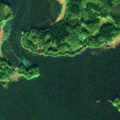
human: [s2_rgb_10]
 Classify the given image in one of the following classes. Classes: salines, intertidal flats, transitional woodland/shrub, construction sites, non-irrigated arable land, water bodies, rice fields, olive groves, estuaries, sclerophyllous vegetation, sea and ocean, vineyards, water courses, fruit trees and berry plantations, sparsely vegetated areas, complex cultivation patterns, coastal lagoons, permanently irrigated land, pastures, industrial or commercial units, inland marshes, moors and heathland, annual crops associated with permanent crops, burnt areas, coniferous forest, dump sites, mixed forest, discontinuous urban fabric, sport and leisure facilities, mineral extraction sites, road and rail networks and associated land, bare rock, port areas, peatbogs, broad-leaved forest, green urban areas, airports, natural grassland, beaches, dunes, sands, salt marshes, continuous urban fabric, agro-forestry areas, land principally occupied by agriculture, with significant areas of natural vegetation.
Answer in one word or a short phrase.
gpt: mixed forest, water bodies